Question: I have a 'DataGridTemplateColumn' :
'''
<DataGridTemplateColumn CellStyle="{x:Null}" Width="85" Header="{Extentions:DisplayName Type=Type:StandardClass, PropertyName=ProductKind}">
<DataGridTemplateColumn.CellEditingTemplate>
<DataTemplate>
<ComboBox ItemsSource="{Binding ElementName=viewSourceDataGrid, Path=DataContext.ProductKindCollection}"
DisplayMemberPath="Title" Style="{x:Null}"
SelectedValue="{Binding ProductKind, ValidatesOnDataErrors=True, ValidatesOnExceptions=True, UpdateSourceTrigger=PropertyChanged}" />
</DataTemplate>
</DataGridTemplateColumn.CellEditingTemplate>
<DataGridTemplateColumn.CellTemplate>
<DataTemplate>
<TextBlock
Text="{Binding ProductKind.Title, ValidatesOnDataErrors=True, ValidatesOnExceptions=True, UpdateSourceTrigger=PropertyChanged}" />
</DataTemplate>
</DataGridTemplateColumn.CellTemplate>
</DataGridTemplateColumn>
'''
And also tried :
'''
<DataGridComboBoxColumn Header="{Extentions:DisplayName Type=Type:StandardClass, PropertyName=ProductKind}"
DisplayMemberPath="Title"
SelectedItemBinding="{Binding ProductKindID, Mode=TwoWay, UpdateSourceTrigger=PropertyChanged, NotifyOnValidationError=True,ValidatesOnDataErrors=True}">
<DataGridComboBoxColumn.ElementStyle>
<Style TargetType="{x:Type ComboBox}" BasedOn="{StaticResource EditBaseStyle}">
<Setter Property="ItemsSource" Value="{Binding ElementName=viewSourceDataGrid, Path=DataContext.ProductKindCollection}" />
</Style>
</DataGridComboBoxColumn.ElementStyle>
<DataGridComboBoxColumn.EditingElementStyle>
<Style TargetType="{x:Type ComboBox}" BasedOn="{StaticResource EditBaseStyle}">
<Setter Property="ItemsSource" Value="{Binding ElementName=viewSourceDataGrid, Path=DataContext.ProductKindCollection}" />
</Style>
</DataGridComboBoxColumn.EditingElementStyle>
</DataGridComboBoxColumn>
'''
Everything works fine on win 7 but tested them on win server 2008 and 2003 and the result :

I removed styles of cell , And DataGrid but still
(as you see) 'ComboBox' items doesn't appear
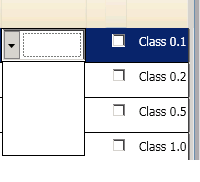
Answer: Finally tested 'RelativeSource' instead of 'ElementName'.
And after a day of time wasting worked fine on 'Win Server'!!
Solution !!:
'''
<DataGridTemplateColumn CellStyle="{x:Null}" Width="85" Header="{Extentions:DisplayName Type=Type:StandardClass, PropertyName=ProductKind}">
<DataGridTemplateColumn.CellEditingTemplate>
<DataTemplate>
<ComboBox
ItemsSource="{Binding Path=DataContext.ProductKindCollection,RelativeSource={RelativeSource AncestorType=DataGrid}}"
DisplayMemberPath="Title" Style="{x:Null}"
SelectedValue="{Binding ProductKind, ValidatesOnDataErrors=True, ValidatesOnExceptions=True, UpdateSourceTrigger=PropertyChanged}" />
</DataTemplate>
</DataGridTemplateColumn.CellEditingTemplate>
<DataGridTemplateColumn.CellTemplate>
<DataTemplate>
<TextBlock
Text="{Binding ProductKind.Title, ValidatesOnDataErrors=True, ValidatesOnExceptions=True, UpdateSourceTrigger=PropertyChanged}" />
</DataTemplate>
</DataGridTemplateColumn.CellTemplate>
</DataGridTemplateColumn>
'''